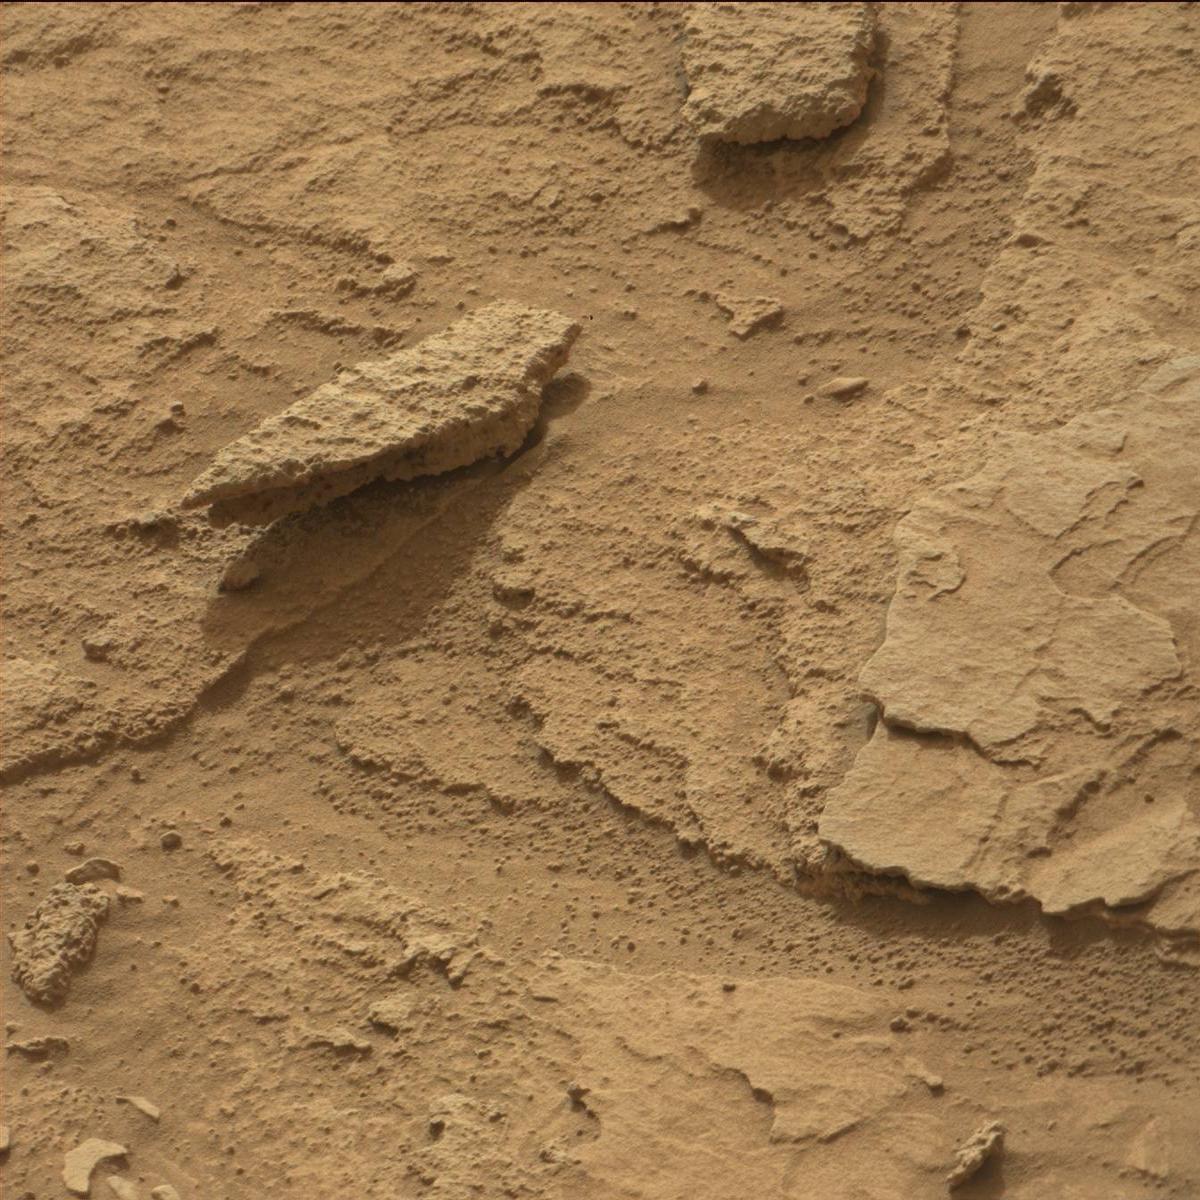
Terrain classes present: Bedrock, Rock, Sand / Soil